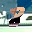
Label: 8